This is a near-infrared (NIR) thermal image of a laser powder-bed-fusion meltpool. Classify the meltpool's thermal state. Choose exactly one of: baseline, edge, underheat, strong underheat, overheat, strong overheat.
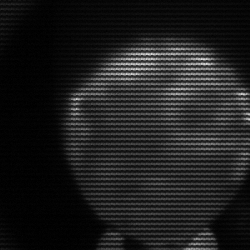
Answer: edge